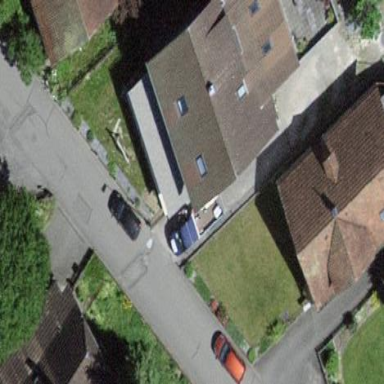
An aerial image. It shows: Residential building.